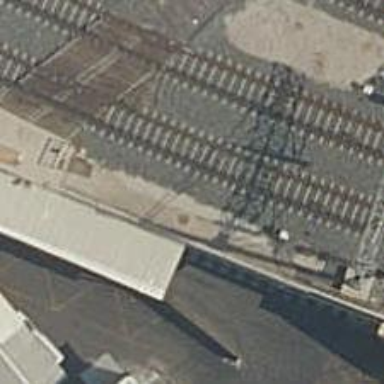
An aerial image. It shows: Railway track with contact line for electrification.